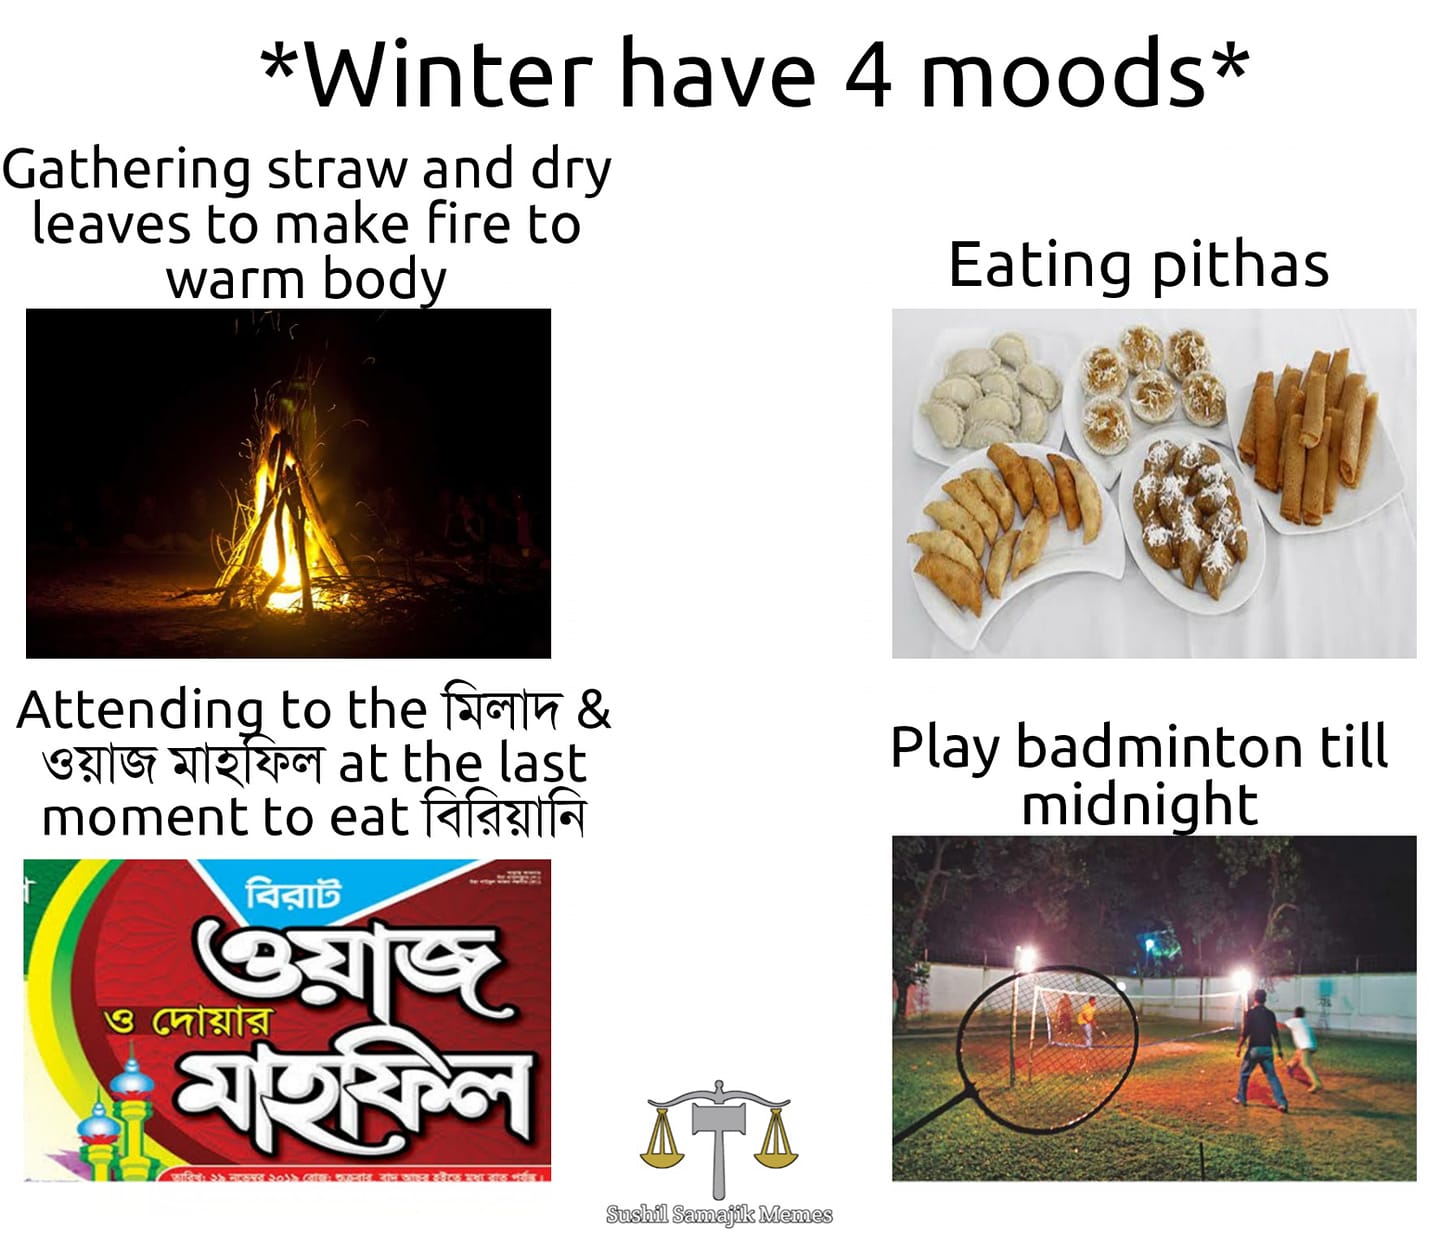
Caption: *Winter have 4 moods*    Gathering straw and dry leaves to make fire to warm body      Eating Pithas        Attending to the মিলাদ  & ওয়াজ মাহফিল  at the last moment to eat বিরিয়ানি     Play badminton till midnight
Label: non-hate